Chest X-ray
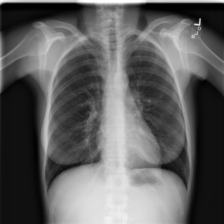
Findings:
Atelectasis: negative
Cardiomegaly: negative
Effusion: negative
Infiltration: negative
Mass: negative
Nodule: positive
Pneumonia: negative
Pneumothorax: negative
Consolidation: negative
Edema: negative
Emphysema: negative
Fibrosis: negative
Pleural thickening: negative
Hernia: negative